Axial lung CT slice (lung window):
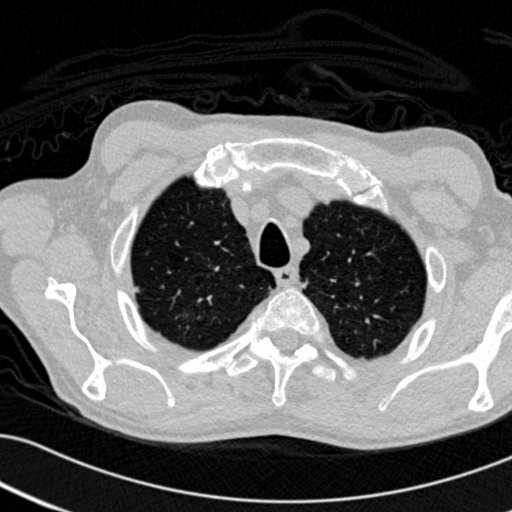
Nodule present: no